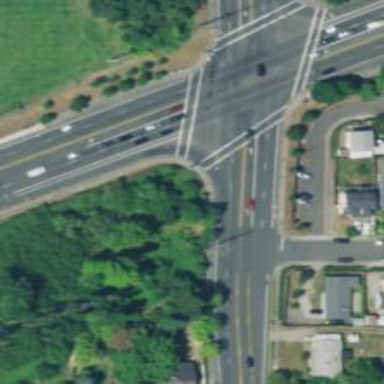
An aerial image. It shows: Traffic island located on footway.